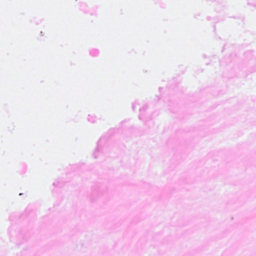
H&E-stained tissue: Breast